Field crop: maize
Growth stage: 2
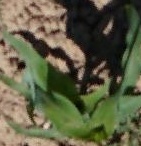
Species: maize